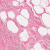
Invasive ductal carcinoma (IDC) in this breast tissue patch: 0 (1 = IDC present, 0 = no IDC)